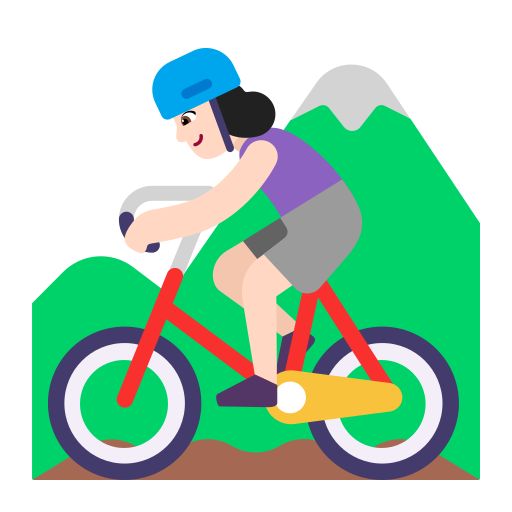
woman mountain biking flat light